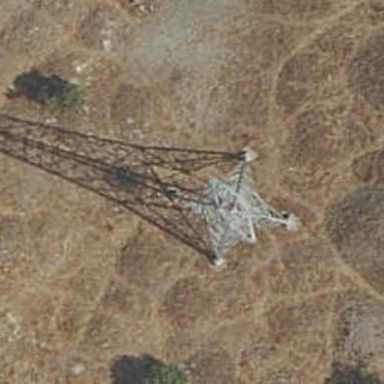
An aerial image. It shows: Towering power structure.